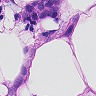
Metastatic tissue present: yes